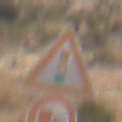
Verkehrszeichen: Lichtzeichenanlage
Zusatzzeichen unten: UeberholverbotKraftfahrzeuge
Umgebung: Outdoor, Nature
Tageszeit: Midday
Wetter: PartlyCloudy
Licht: Natural
Jahreszeit: NotSpecified
Kontrast: HighContrast